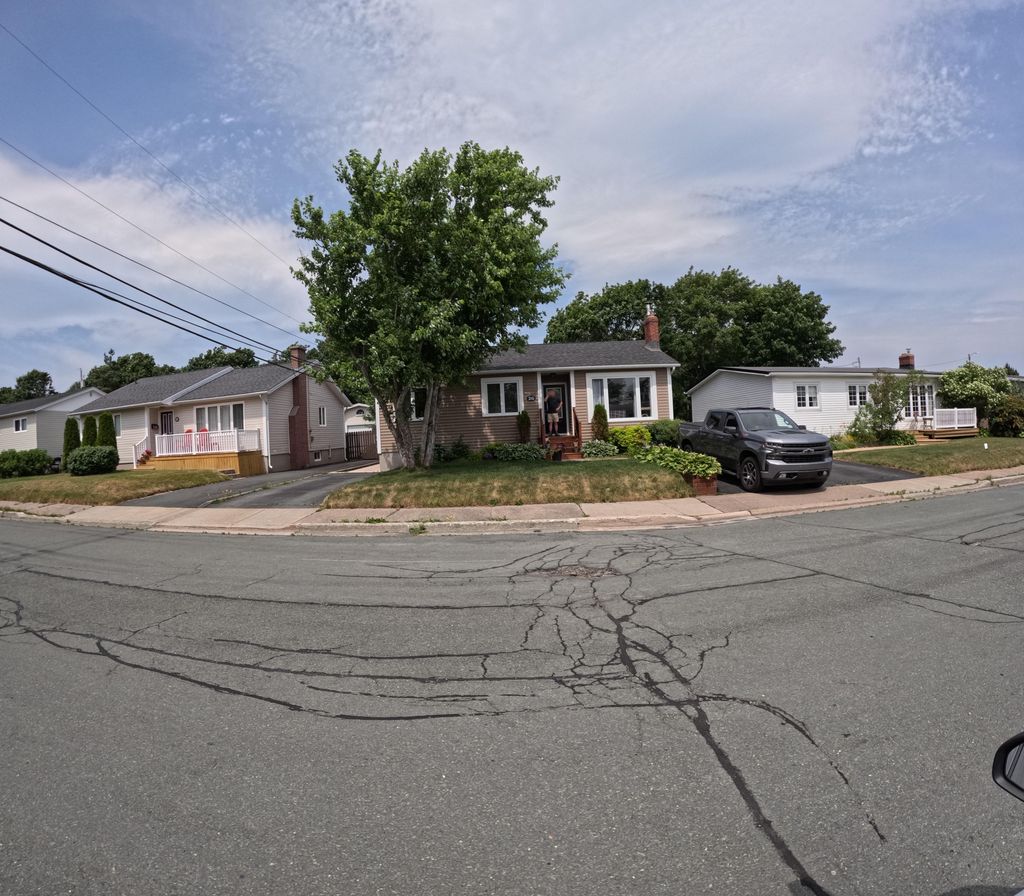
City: st_johns